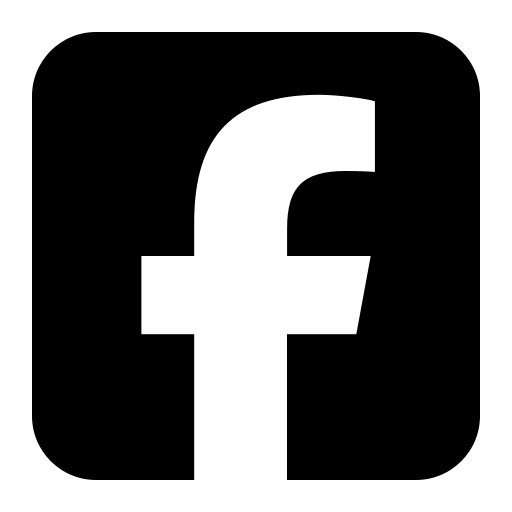
Tags: icon, FontAwesome, fa-icon, brand, square, facebook